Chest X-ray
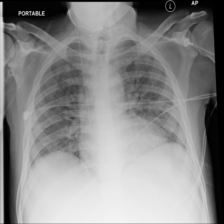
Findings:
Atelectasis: negative
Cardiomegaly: negative
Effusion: negative
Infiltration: positive
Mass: negative
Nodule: negative
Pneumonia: negative
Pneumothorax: negative
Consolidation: negative
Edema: negative
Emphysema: negative
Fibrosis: negative
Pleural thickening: negative
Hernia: negative